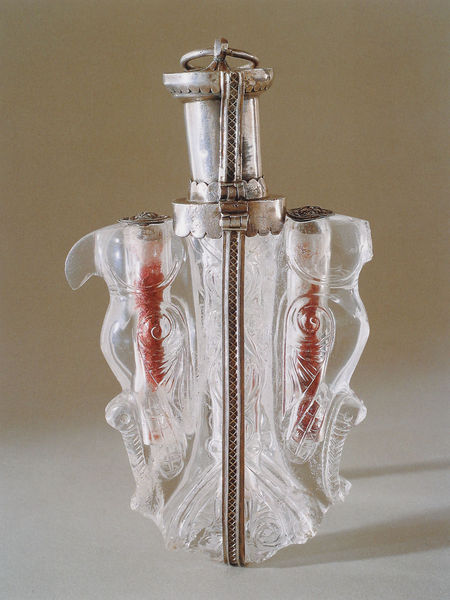
Titel: Großer Bergkristall - Flakon mit Vögeln
Standort: Quedlinburg (EU - D - Sachsen-Anhalt)
Schlagwörter: glas, rot, ornament, band, silber, schrift, ring, foto, deckel, gefäß, blut, wappen, harfe, verschluss